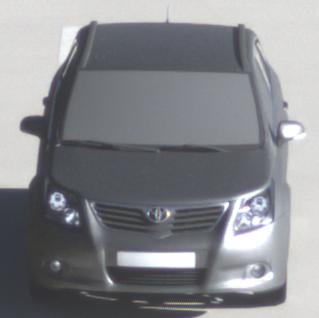
Make: Toyota
Model: Avensis 1.6
Detailed model: Avensis (T27) Notch Back
Model produced from: 2009/01
Model produced until: 2010/08
Doors: 4
Color: gray
Road condition: dry road
Daytime: morning or afternoon
Contrast: high contrast